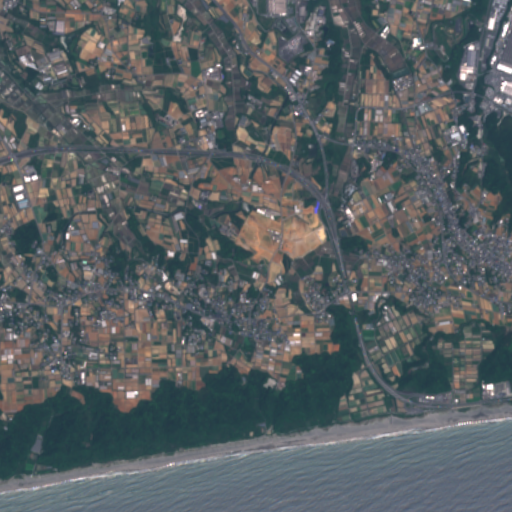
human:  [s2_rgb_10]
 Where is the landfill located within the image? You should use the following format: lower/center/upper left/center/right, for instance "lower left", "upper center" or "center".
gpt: The landfill is located in the upper right of the image.
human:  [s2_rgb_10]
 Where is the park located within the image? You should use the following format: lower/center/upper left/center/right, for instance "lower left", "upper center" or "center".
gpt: The park is located in the center right of the image.
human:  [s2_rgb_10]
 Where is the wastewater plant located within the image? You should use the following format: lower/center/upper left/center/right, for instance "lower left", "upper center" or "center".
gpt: The wastewater plant is located in the center right of the image.
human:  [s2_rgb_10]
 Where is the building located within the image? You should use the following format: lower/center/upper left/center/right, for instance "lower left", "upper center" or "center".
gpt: There is no building in the image.